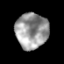
Tissue: prostate
Cell type: Epithelial cells
Senescence score: 0.3574
Nuclear area (px): 1131
Mean DAPI intensity: 154.652